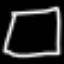
Label: square